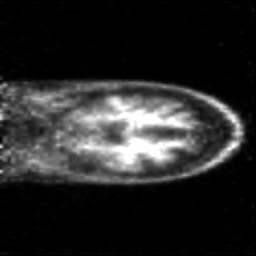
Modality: PET
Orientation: coronal
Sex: female
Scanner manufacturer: siemens